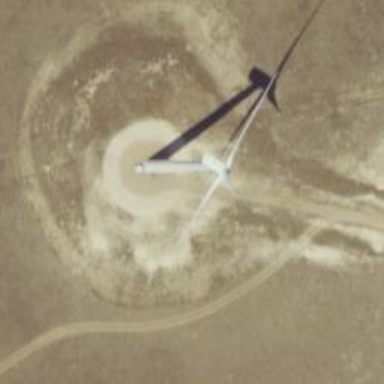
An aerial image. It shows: Wind power generator with wind turbines.